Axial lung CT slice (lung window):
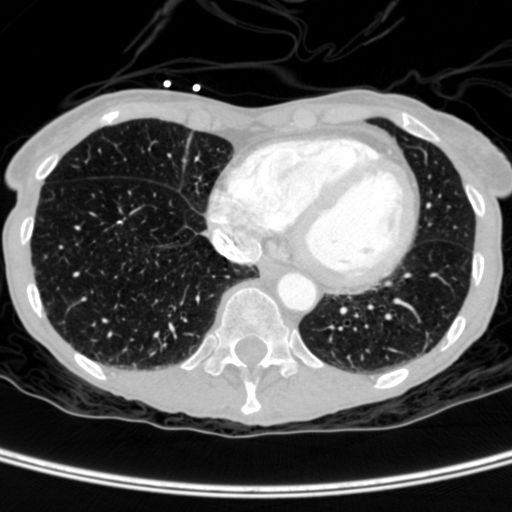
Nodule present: no